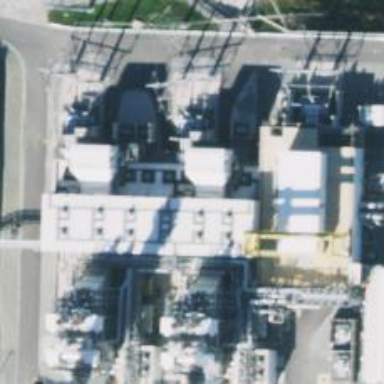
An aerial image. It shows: Gas turbine generator.